Question: If you look at this

'''
ggplot(mtcars,aes(x=disp,y=mpg,colour=mpg))+geom_line()
'''
you will see that the line colour varies according to the corresponding y value, which is what I want, but only section-by-section. I would like the colour to vary continuously according to the y value. Any easy way?
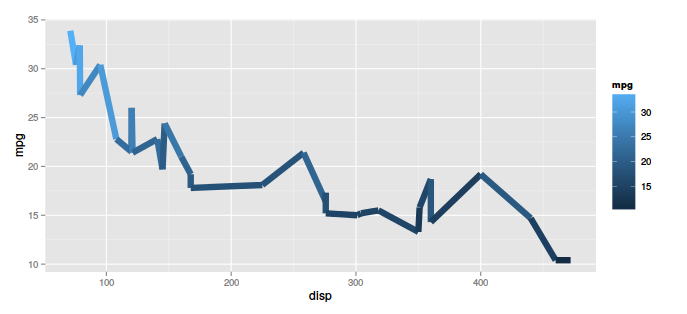
Answer: One possibility which comes to mind would be to use interpolation to create more x- and y-values, and thereby make the colours more continuous. I use 'approx' to " linearly interpolate given data points". Here's an example on a simpler data set:
'''
# original data and corresponding plot
df <- data.frame(x = 1:3, y = c(3, 1, 4))
library(ggplot2)
ggplot(data = df, aes(x = x, y = y, colour = y)) +
geom_line(size = 3)
'''

'''
# interpolation to make 'more values' and a smoother colour gradient
vals <- approx(x = df$x, y = df$y)
df2 <- data.frame(x = vals$x, y = vals$y)
ggplot(data = df2, aes(x = x, y = y, colour = y)) +
geom_line(size = 3)
'''

If you wish the gradient to be even smoother, you may use the 'n' argument in 'approx' to adjust the number of points to be created ("interpolation takes place at 'n' equally spaced points spanning the interval ['min(x), max(x)']"). With a larger number of values, perhaps 'geom_point' gives a smoother appearance:
'''
vals <- approx(x = df$x, y = df$y, n = 500)
df2 <- data.frame(x = vals$x, y = vals$y)
ggplot(data = df2, aes(x = x, y = y, colour = y)) +
geom_point(size = 3)
'''